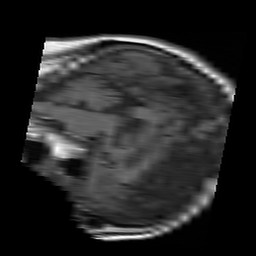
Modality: T1w
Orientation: sagittal
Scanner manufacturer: ge
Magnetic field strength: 1.5 T
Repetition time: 0.45 s
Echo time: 0.007624 s